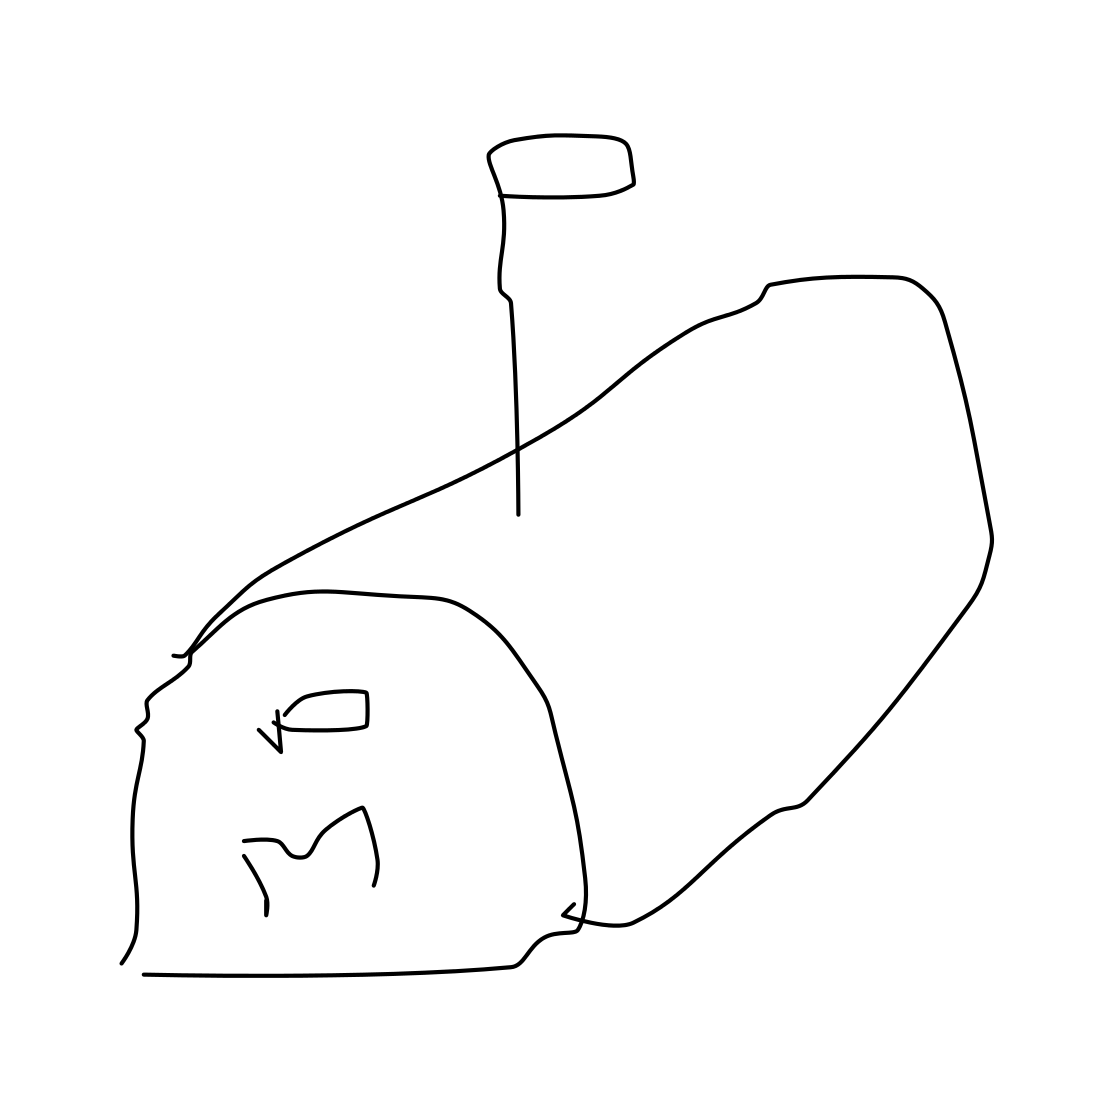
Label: mailbox